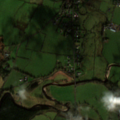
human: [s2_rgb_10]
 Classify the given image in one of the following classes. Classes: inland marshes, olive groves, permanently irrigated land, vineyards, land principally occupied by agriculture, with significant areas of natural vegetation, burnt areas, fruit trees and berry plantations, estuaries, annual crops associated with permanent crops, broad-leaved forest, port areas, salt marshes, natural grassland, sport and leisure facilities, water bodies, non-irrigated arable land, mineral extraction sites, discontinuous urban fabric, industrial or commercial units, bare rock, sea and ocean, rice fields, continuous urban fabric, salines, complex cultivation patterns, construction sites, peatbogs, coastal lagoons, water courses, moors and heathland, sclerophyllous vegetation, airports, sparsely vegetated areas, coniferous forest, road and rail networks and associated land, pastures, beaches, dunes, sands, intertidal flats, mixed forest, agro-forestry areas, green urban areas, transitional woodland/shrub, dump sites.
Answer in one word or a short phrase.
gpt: pastures, coniferous forest